Question: i am still very new to objective c and in fact this is my first attempt to build an app so please bear with me...
I am trying to add an UITable beside core-plot graph, i have taken CPTestApp example and stated to work off that, i was able to get the graph part working ok but i am having trouble with UITable. Below is the screenshot of how it look at the moment.UITable is upside down and the text is all mirrored..

below is rotation part, can someone point me with an example for UITable rotation together with graph...UITable is populated with an array of values and that is working ok too..
i probably need some guidance to figure out the correct way to add UItable to the coreplothosting view layer
Thanks
'''
- (void)didRotateFromInterfaceOrientation:(UIInterfaceOrientation)fromInterfaceOrientation
{
if (UIInterfaceOrientationIsLandscape(fromInterfaceOrientation))
{
// Move the plots into place for portrait
scatterPlotView.frame = CGRectMake(20.0f, 55.0f, 728.0f, 556.0f);
tblSimpleTable.frame = CGRectMake(20.0f, 644.0f, 728.0f, 340.0f);
[tblSimpleTable reloadData];
}
else
{
// Move the plots into place for landscape
scatterPlotView.frame = CGRectMake(20.0f, 55.0f, 858.0f, 677.0f);
tblSimpleTable.frame = CGRectMake(878.0f, 51.0f, 220.0f, 677.0f);
[tblSimpleTable reloadData];
}
}
'''
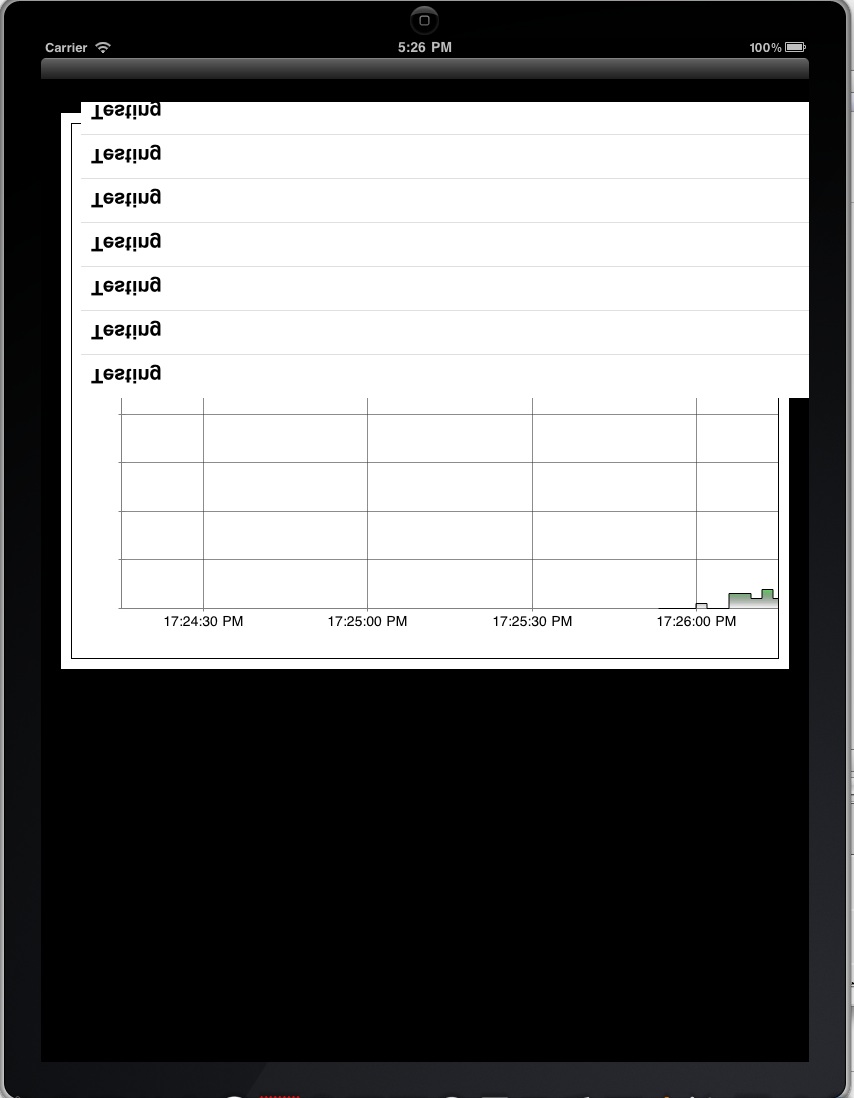
Answer: Core Plot applies a flip transform to all of its Core Animation layers so that the drawing code can be shared between iOS and MacOS. This is what you're seeing.
Make sure your UITable and graph hosting view are siblings (i.e., have a common parent view) and one is not a subview of the other.